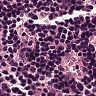
Metastatic tissue present: no